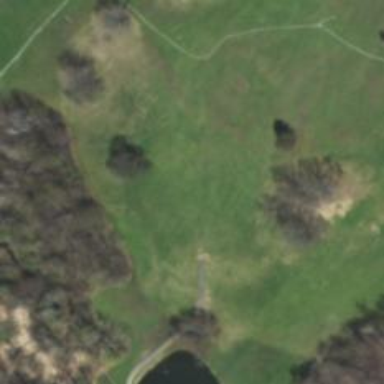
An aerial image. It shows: View of golf hole.